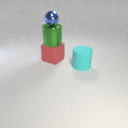
large red rubber cube to the left of large cyan rubber cylinder